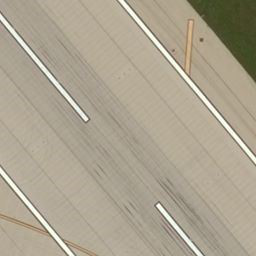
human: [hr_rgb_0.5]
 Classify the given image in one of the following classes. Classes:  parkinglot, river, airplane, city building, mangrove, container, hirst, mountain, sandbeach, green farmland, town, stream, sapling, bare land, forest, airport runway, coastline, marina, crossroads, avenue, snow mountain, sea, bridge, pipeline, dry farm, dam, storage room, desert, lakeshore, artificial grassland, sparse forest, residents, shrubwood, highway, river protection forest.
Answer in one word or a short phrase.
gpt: airport runway